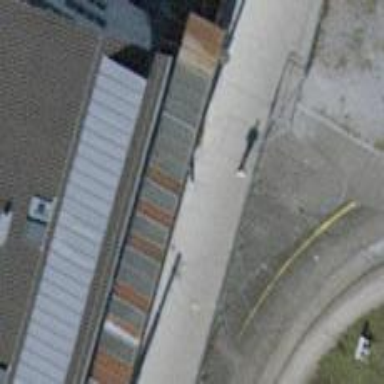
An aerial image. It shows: View of roof of building.